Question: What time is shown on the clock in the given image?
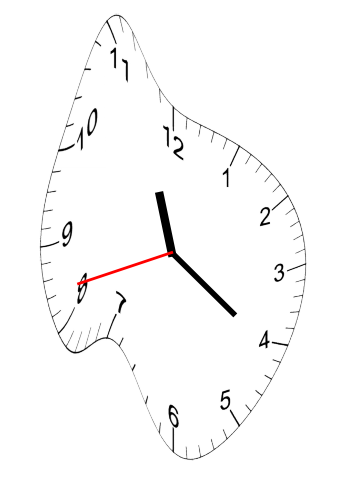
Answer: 11:20:42